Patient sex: F
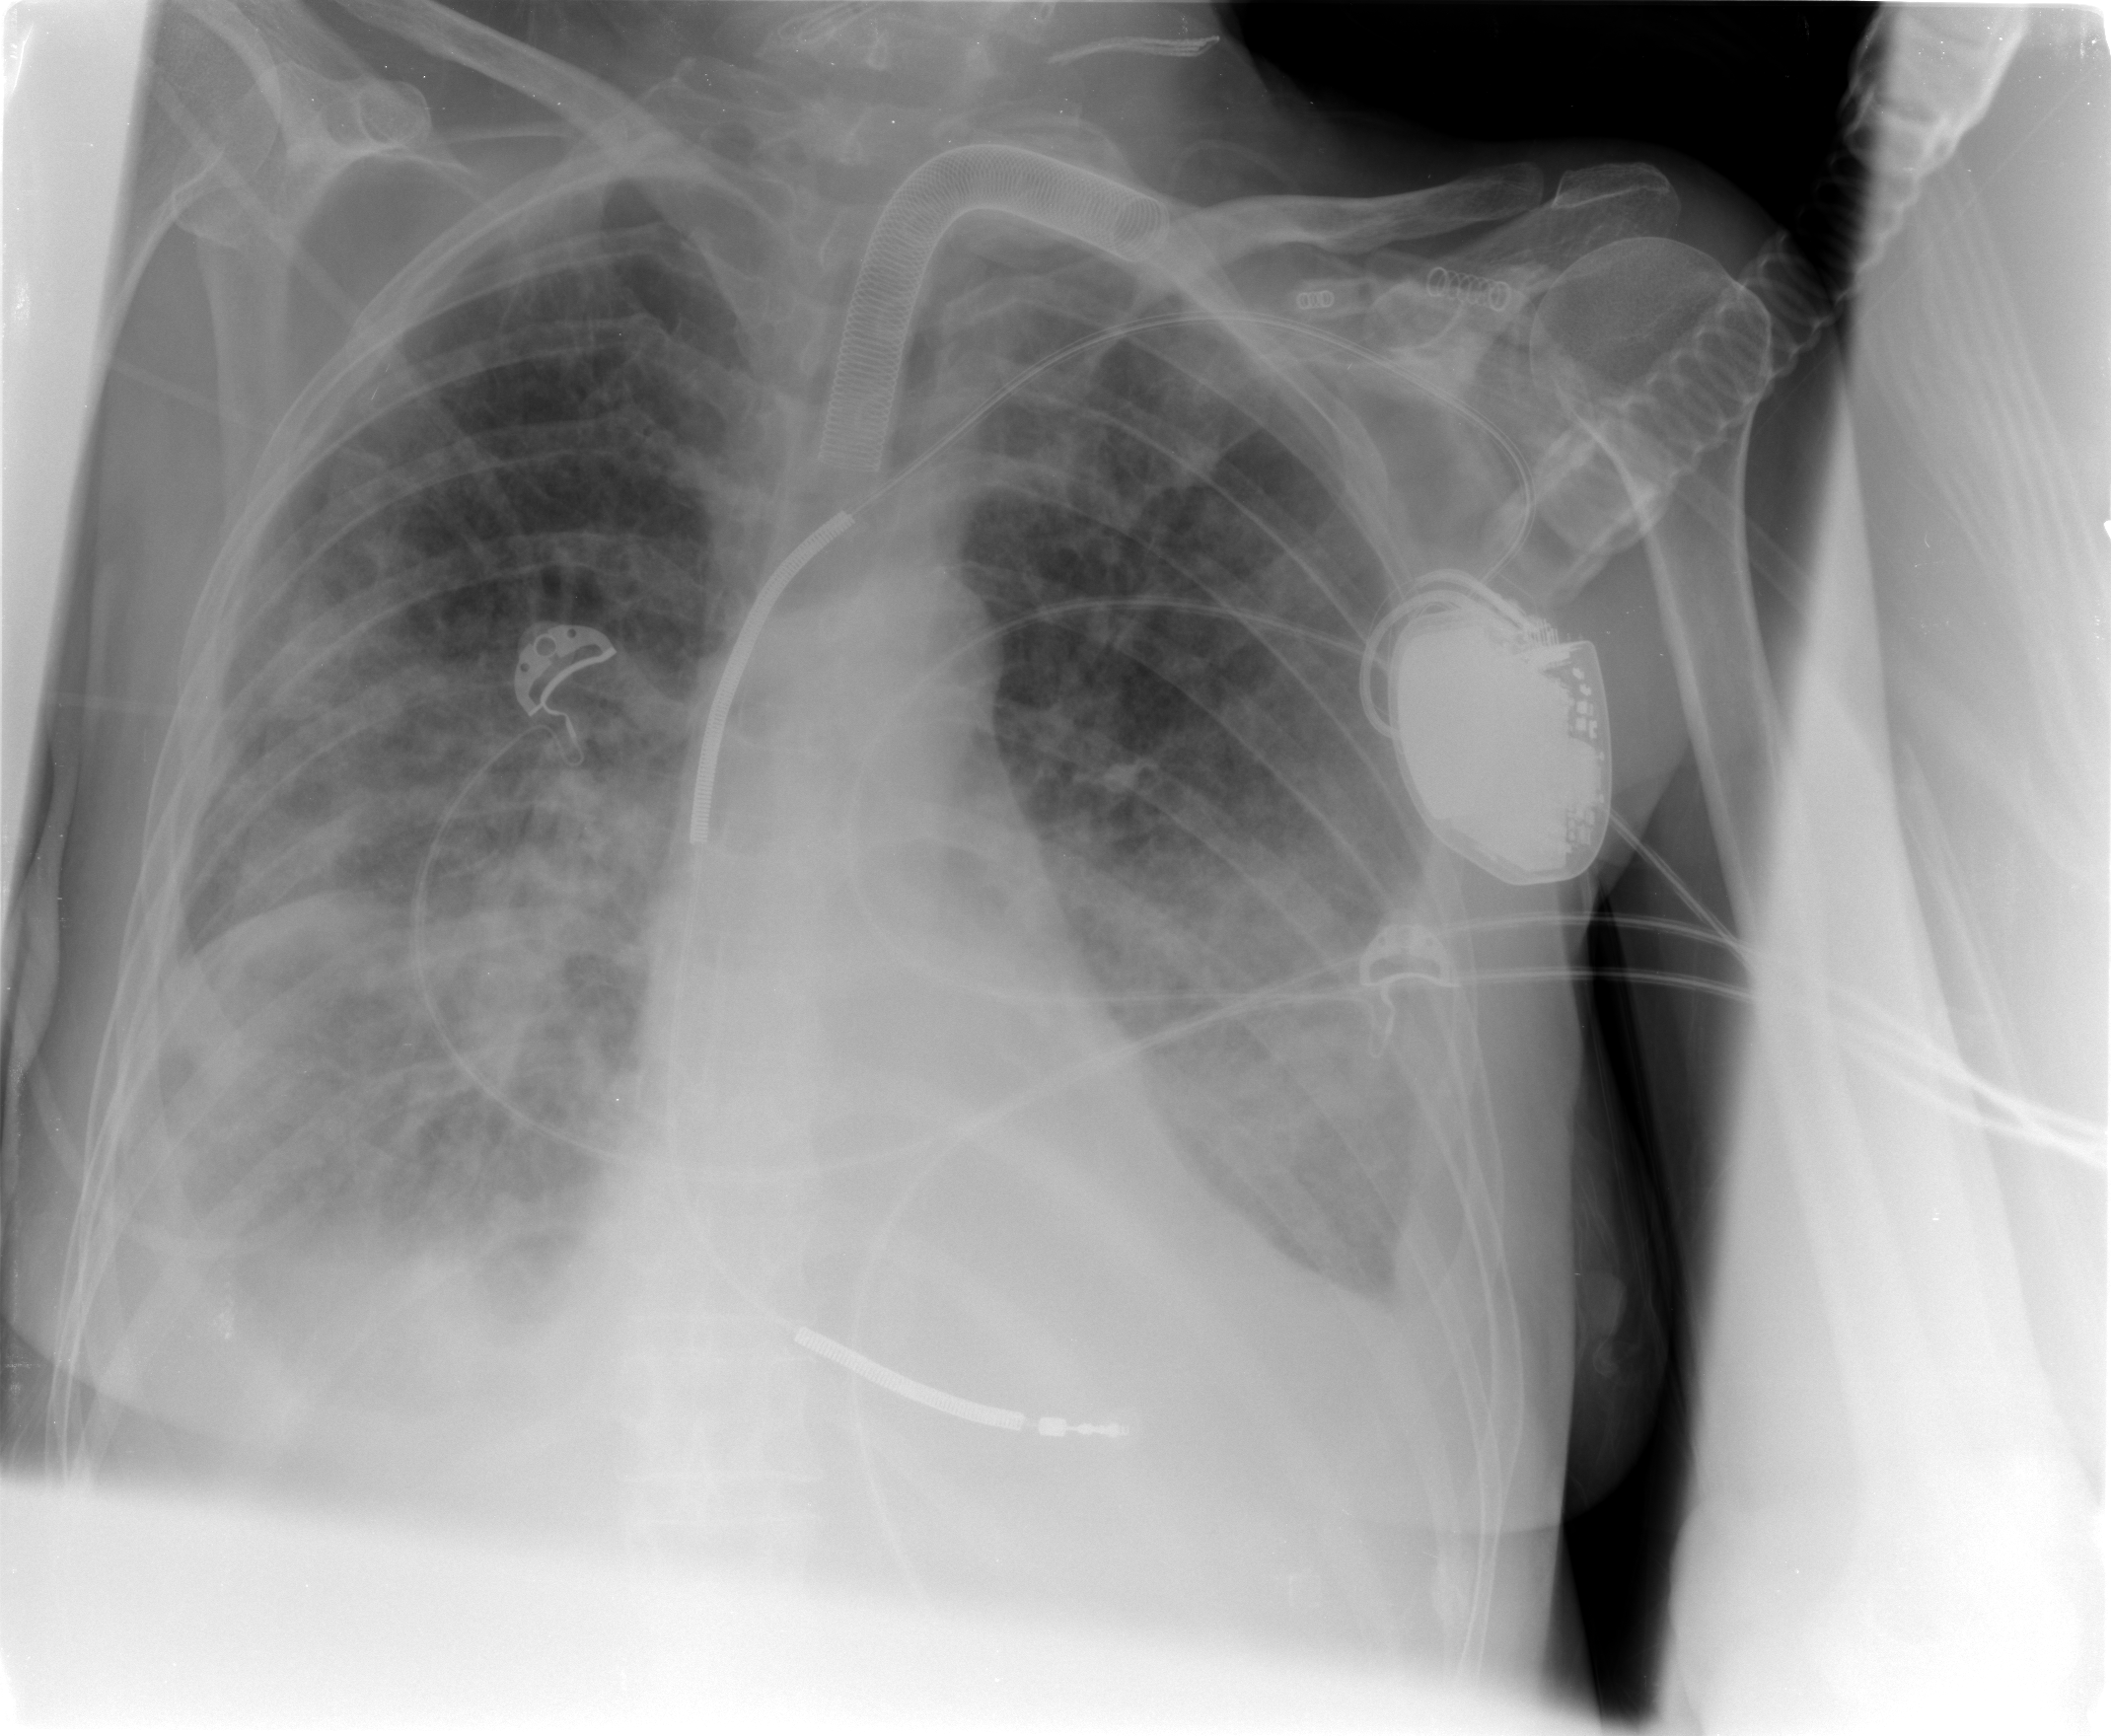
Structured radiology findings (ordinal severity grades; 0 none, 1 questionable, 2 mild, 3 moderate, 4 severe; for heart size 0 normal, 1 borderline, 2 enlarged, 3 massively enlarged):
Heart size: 1
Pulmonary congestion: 2
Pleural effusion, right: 2
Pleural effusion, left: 2
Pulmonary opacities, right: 3
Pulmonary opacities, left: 2
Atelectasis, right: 3
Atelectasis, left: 3